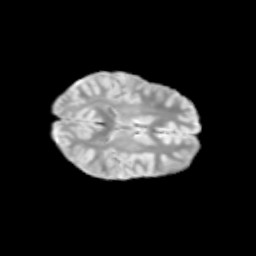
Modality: T2w
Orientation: axial
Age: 10
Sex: female
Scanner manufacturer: siemens
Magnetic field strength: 3 T
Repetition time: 3.8 s
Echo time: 0.07 s